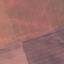
Land use / land cover: AnnualCrop